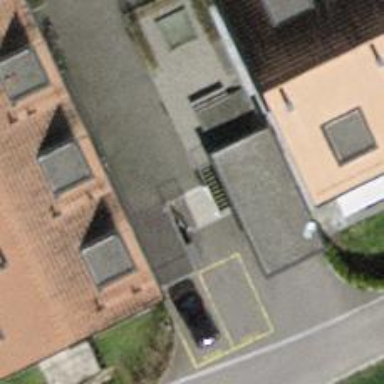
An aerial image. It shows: Parking entrance.